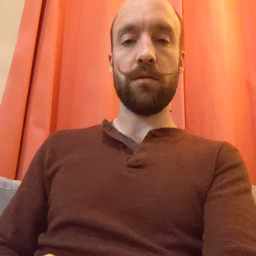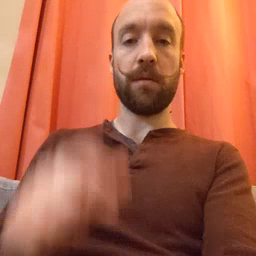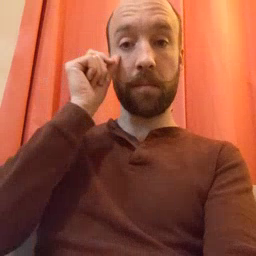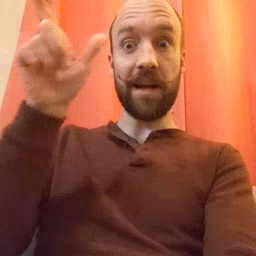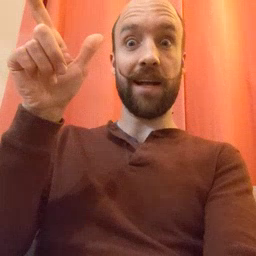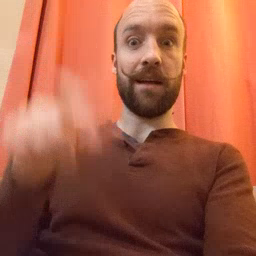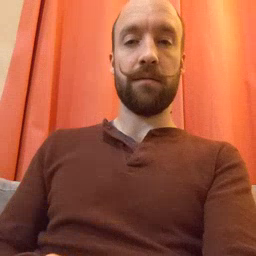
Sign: wake